Field crop: maize
Growth stage: 2
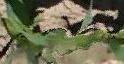
Species: maize